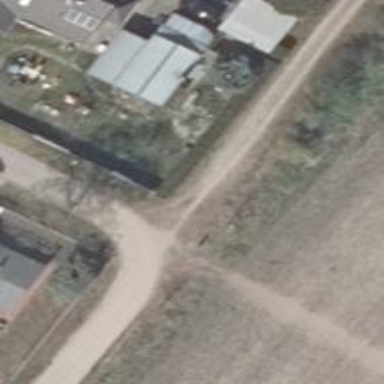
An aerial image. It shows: Residential road with compacted surface.